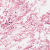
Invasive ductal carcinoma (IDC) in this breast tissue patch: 0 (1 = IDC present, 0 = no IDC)